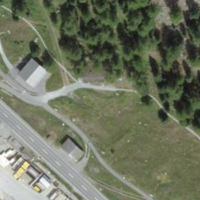
EUNIS habitat code: 26
Species observed at this site:
Carduus defloratus
Cyaniris semiargus
Campanula glomerata